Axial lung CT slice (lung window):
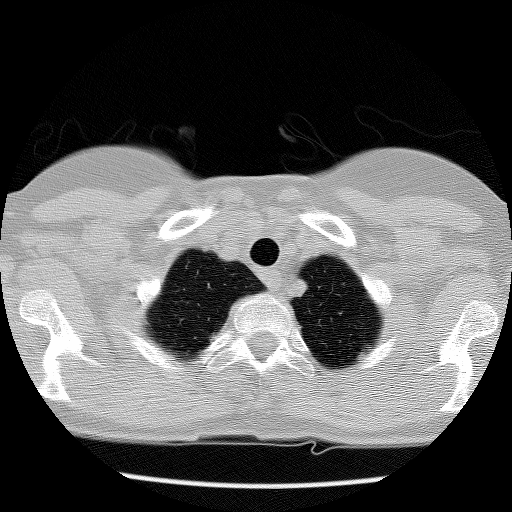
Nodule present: no